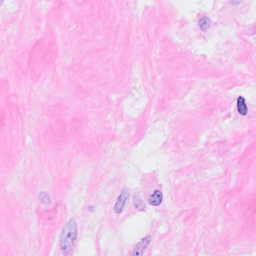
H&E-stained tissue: Breast